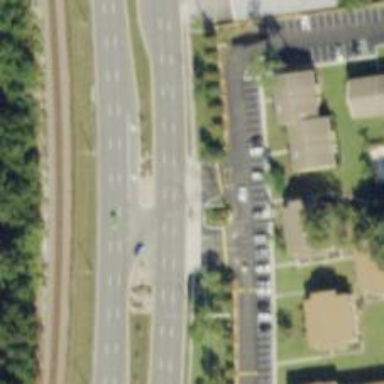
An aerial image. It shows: Unmarked crossing on the road.